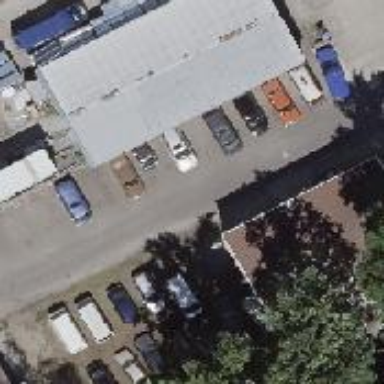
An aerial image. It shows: Building that houses car repair shop.